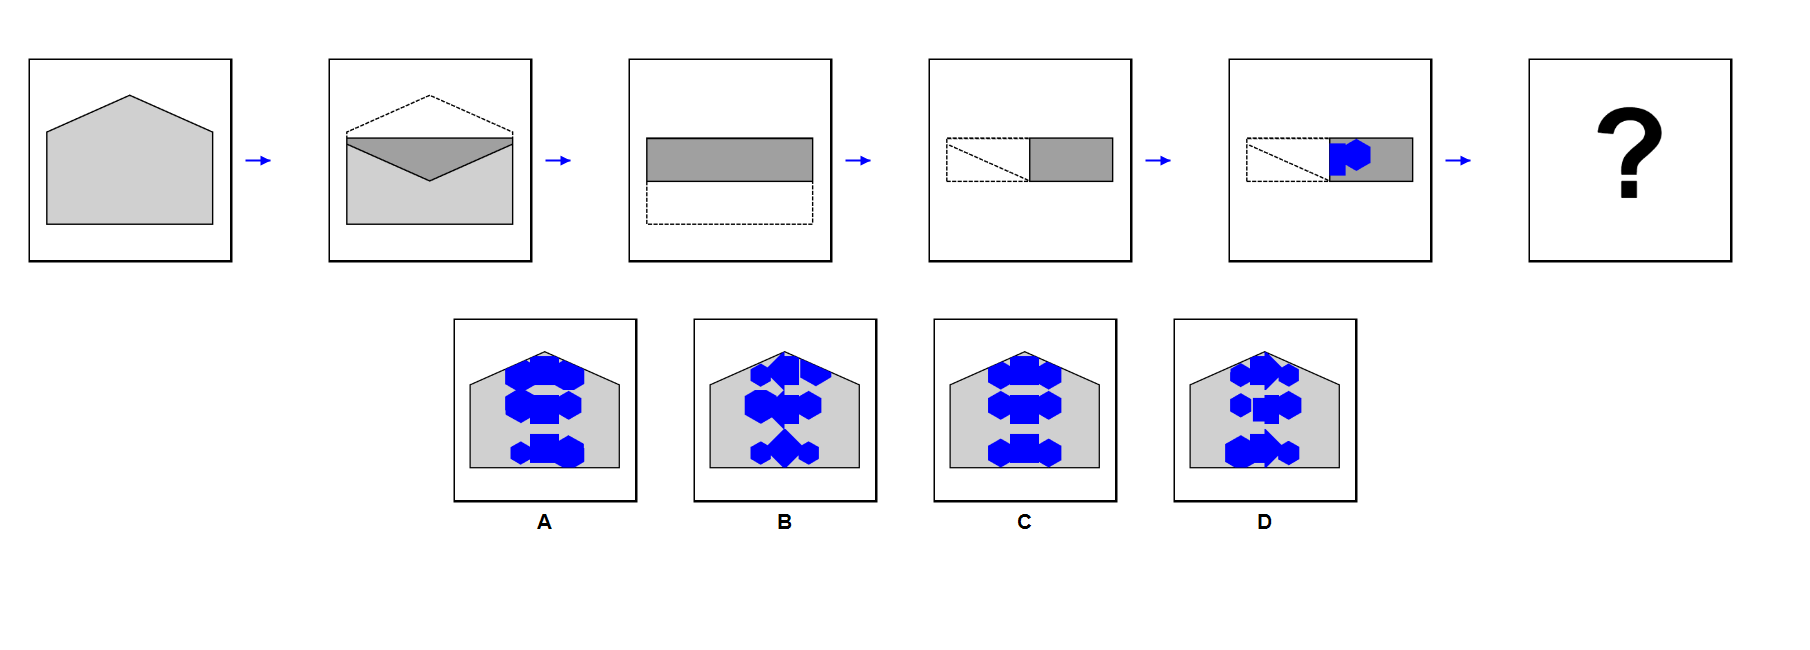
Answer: C